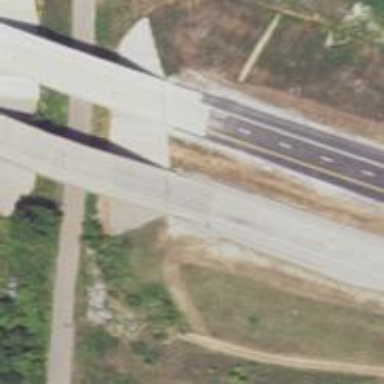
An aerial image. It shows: Beam bridge on motorway.